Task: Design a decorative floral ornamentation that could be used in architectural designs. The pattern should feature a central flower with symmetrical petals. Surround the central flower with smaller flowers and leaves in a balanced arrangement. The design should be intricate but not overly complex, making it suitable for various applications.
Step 707:
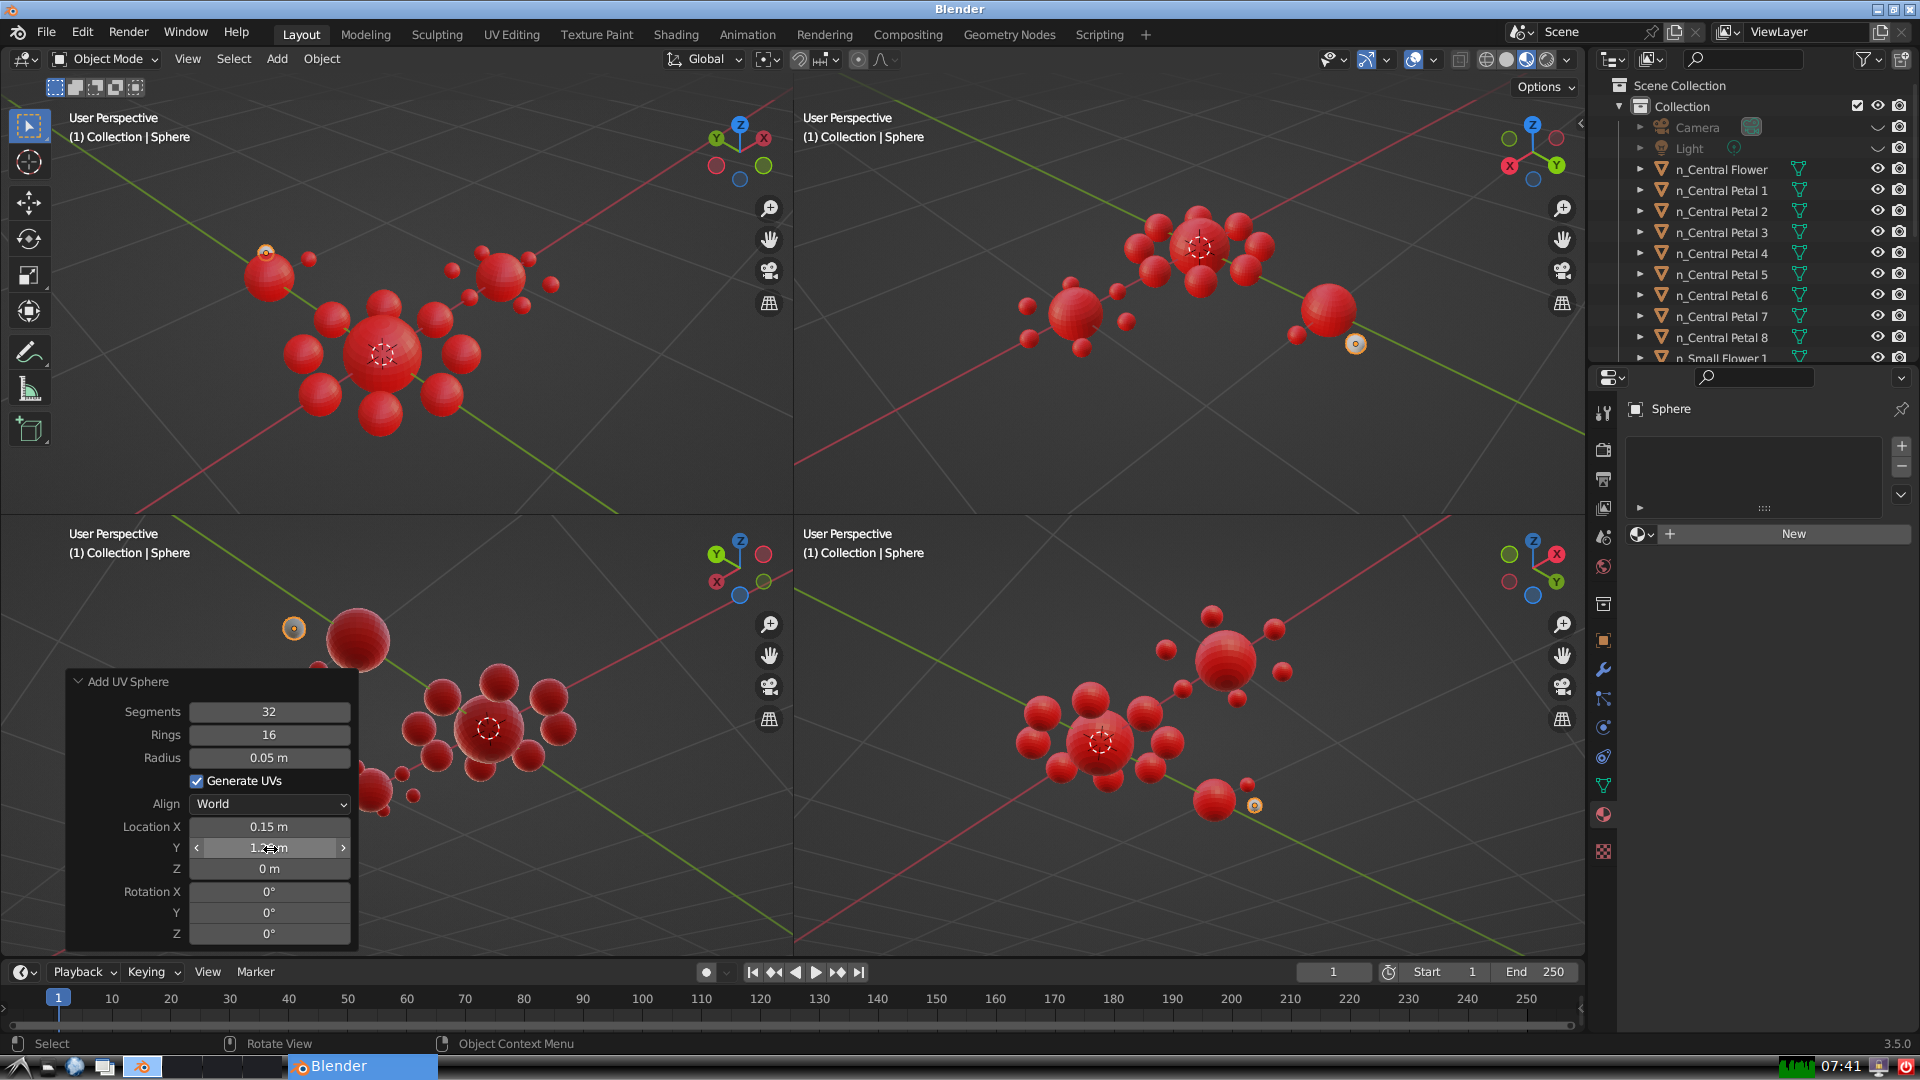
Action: {"mouse_move": [270, 867]}